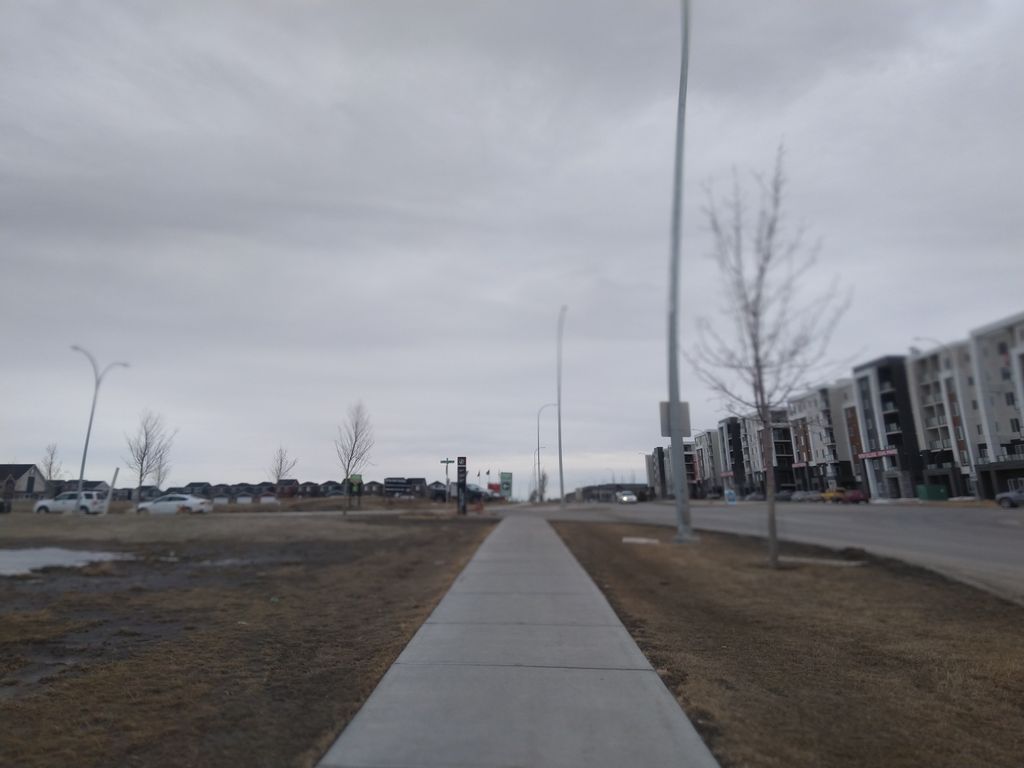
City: calgary